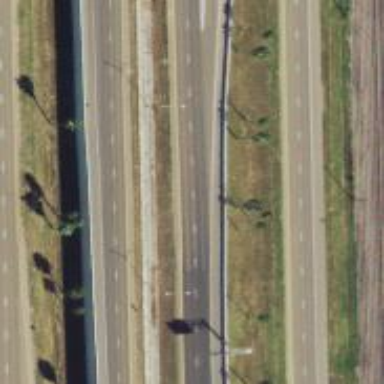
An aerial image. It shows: Motorway junction.